Field crop: maize
Growth stage: 2
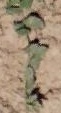
Species: convolvulus